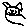
Label: cat